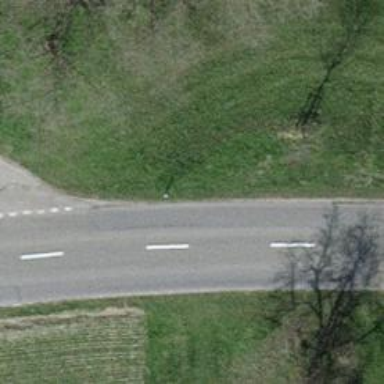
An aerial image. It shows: Paved tertiary road.